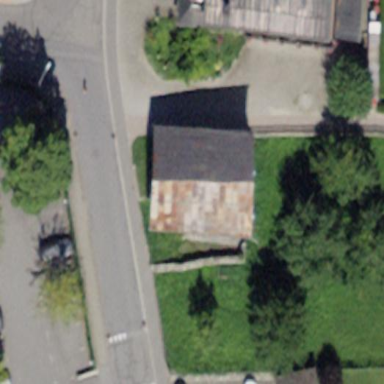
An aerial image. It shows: Shed.